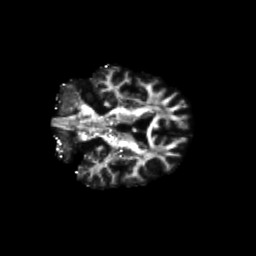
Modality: FA
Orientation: coronal
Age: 74
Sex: male
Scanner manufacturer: siemens
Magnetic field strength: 3 T
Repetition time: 4.71 s
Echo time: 0.0906 s